Question: So I have an Android app and a socket server. The communication seems fine when sending the first packet from the client. I get the response fine.
However, from the second time on, when I send a packet, nothing happens. No 'Logcat' nor anything in the server. I tried printing everything that comes into the server.
So I tried to catch the packets with 'Wireshark'. I saw that on the second packet, this happens.

The packet seems to be coming in, but I don't get anything in the server program running.
I tried running another app after one gets stuck like above, and the second app gets the response fine the first time, then the same thing.
So I guess the server program isn't stuck anywhere or something.
Here's the listening part of my code.
'''
serverSocket = new ServerSocket(port);
while (true) { // socket
Socket clientSocket = serverSocket.accept();
out = new DataOutputStream(clientSocket.getOutputStream());
in = new DataInputStream(clientSocket.getInputStream());
byte[] read = new byte[512];
int readcount = in.read(read);
System.out.println(bytesToHex(read)); // doesn't print from the second one
if (readcount != -1) {
if (read[0] == something) {
HandleMsg doIt = new HandleMsg(connection, out, Arrays.copyOfRange(read, 1, readcount));
doIt.start();
}
else {
System.out.println("Got Something Unknown!");
System.out.println(bytesToHex(Arrays.copyOfRange(read, 0, readcount)));
}
}
}
'''
'connection' is a DB connection.
Also, when I restart the app or the connection, it works fine the first time, and get stuck again.
Thank you for your help.
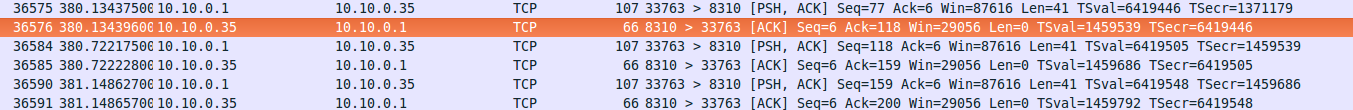
Answer: You're only doing one read from each accepted socket, so of course the second packet from the same source doesn't get printed. You have to loop.